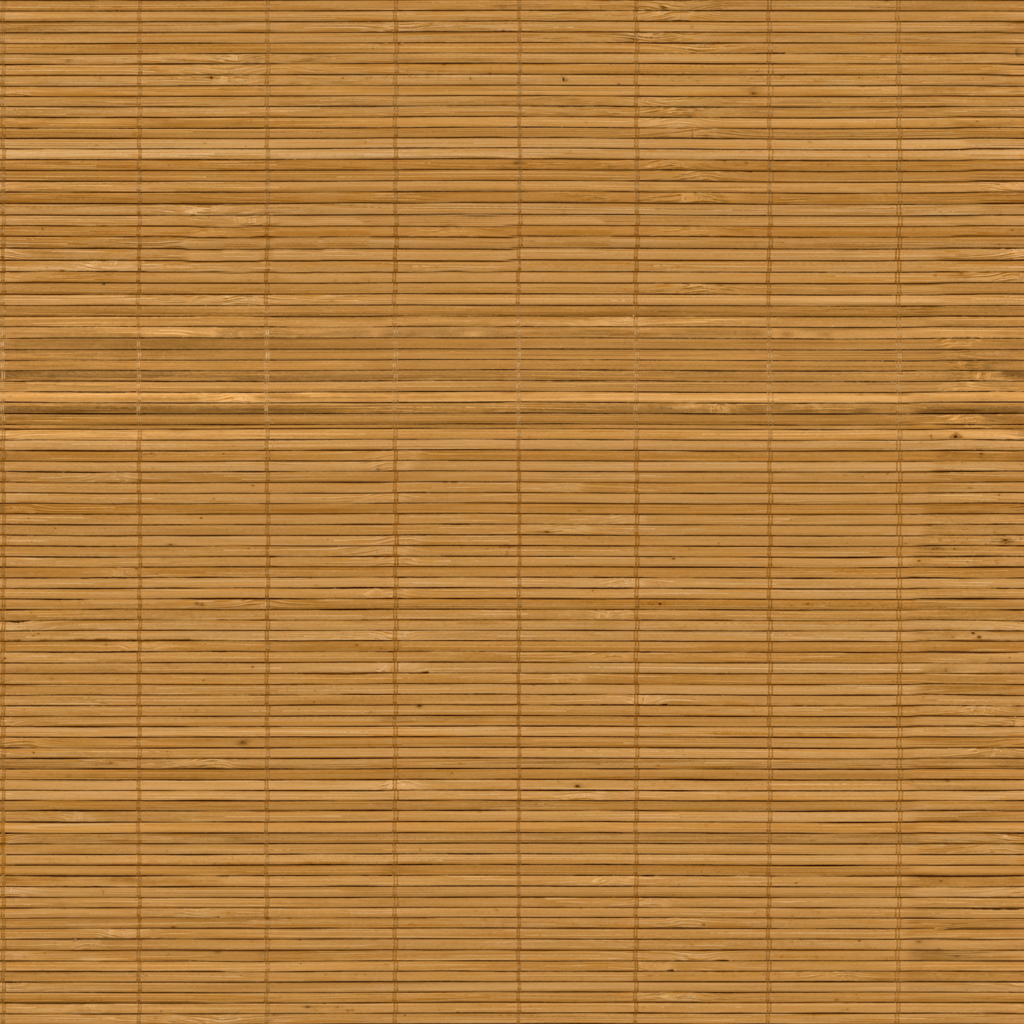
Texture map type: Color